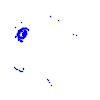
Particle: kaon